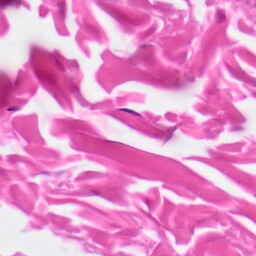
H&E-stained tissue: Skin